Question: '''
const http = require('http');
const socketio = require('socket.io');
const server = http.createServer((req, res) => {
res.end('hey!');
});
server.listen(3000);
const io = socketio.listen(server);
io.sockets.on('connection', (socket) => {
console.log('Kullanici baglandi.');
});
socket.on('disconnect', () => {
console.log('Kullanici ayrildi.');
});
'''

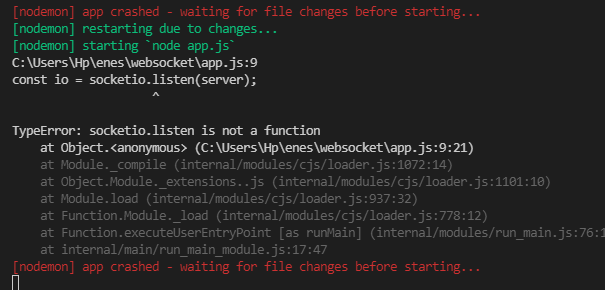
Answer: '''
// extract only our needed constructor from the socket.io library
const { Server } = require('socket.io');
// Construct a socket
const io = new Server(server);
// Bind the socket to your created http server.
io.listen(server);
'''
Some usefull documentation for you : <URL>